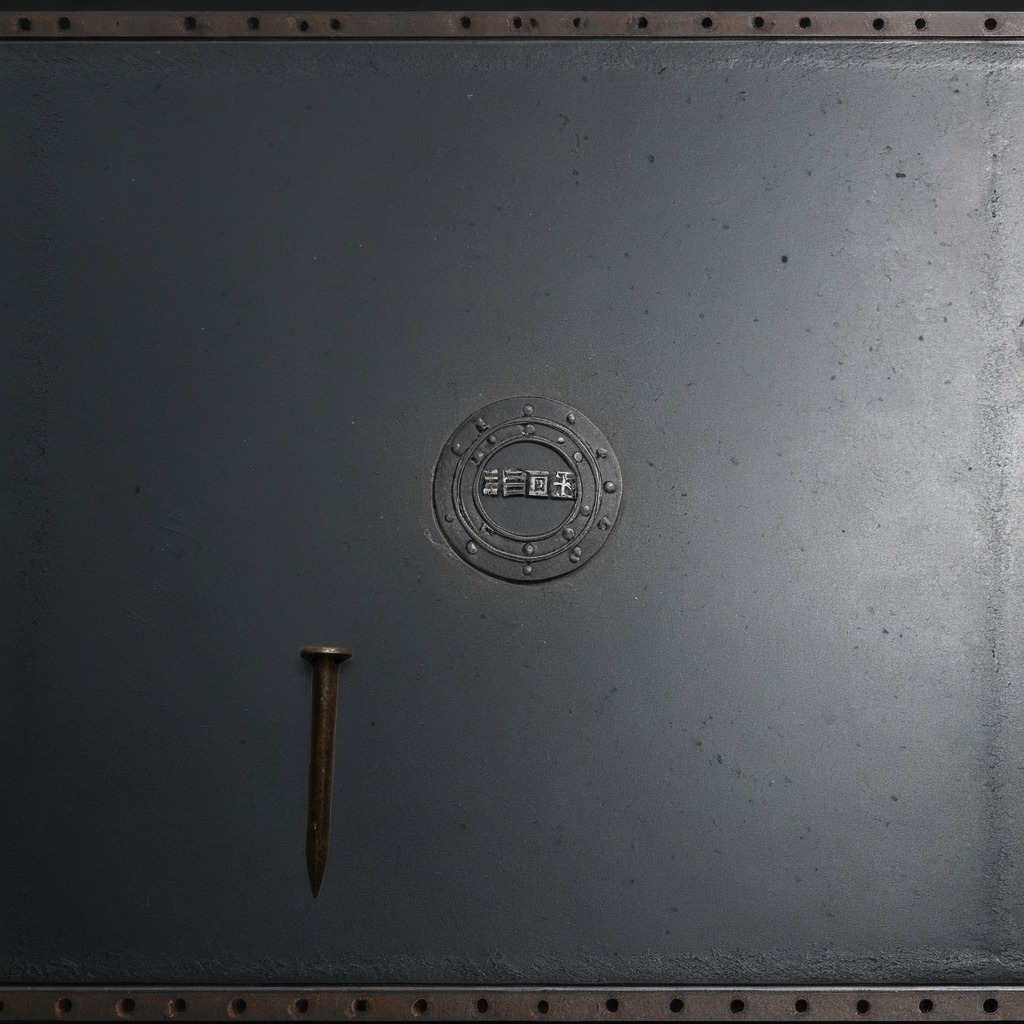
An iron nail lies on the cold steel table in a mining workshop.